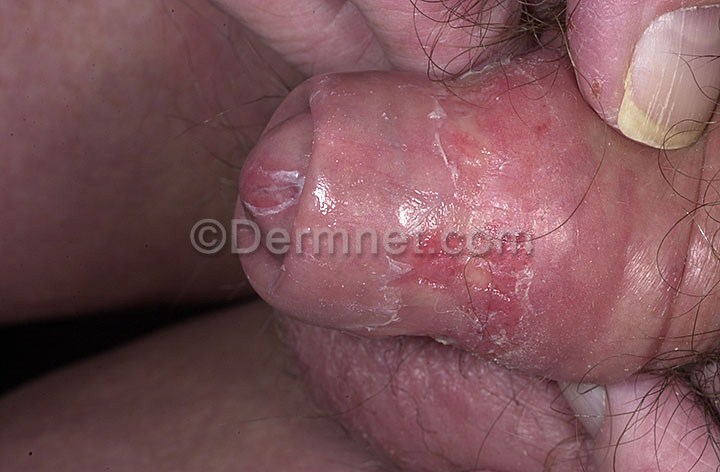
Disease: Tinea Ringworm Candidiasis and other Fungal Infections